Interaction volume radius: 5 \u00c5
Interaction volume height: 10 \u00c5
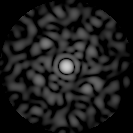
Disorder parameter: 0.8514